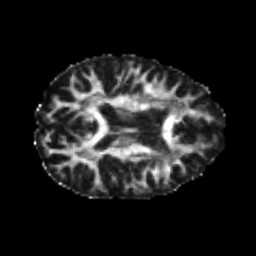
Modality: FA
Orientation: axial
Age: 22
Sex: male
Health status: healthy
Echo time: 0.074 s